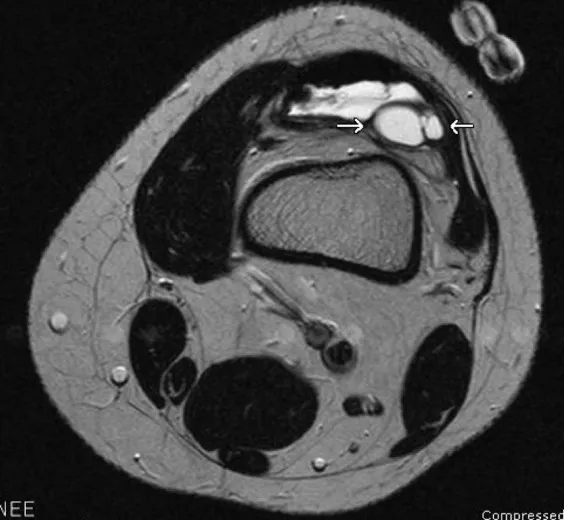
MRI of intra-articular ganglion cyst. (B) Sagittal proton density weighted image shows a slightly elongated fluid intensity area adjacent to or within the upper aspect of the joint space.
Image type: radiology (mri)